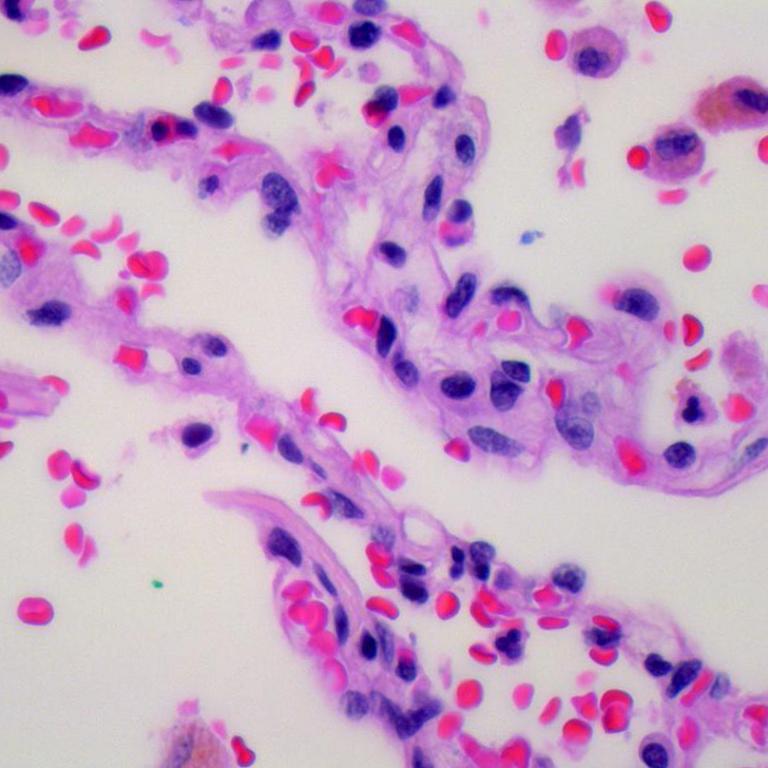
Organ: lung
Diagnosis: benign